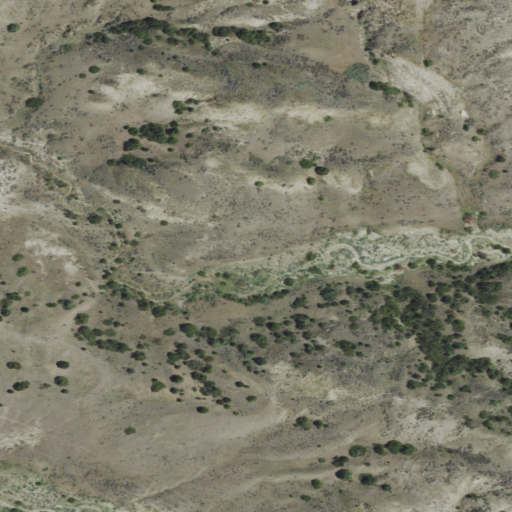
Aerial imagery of valley in Montana named North Getaway Coulee containing shrub, evergreen forest, and grassland